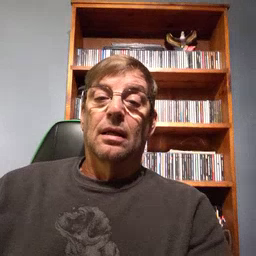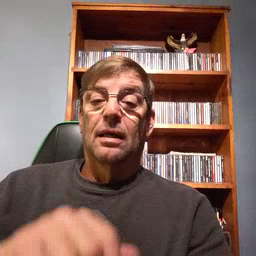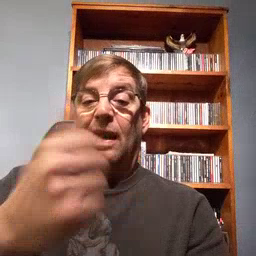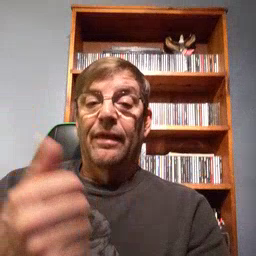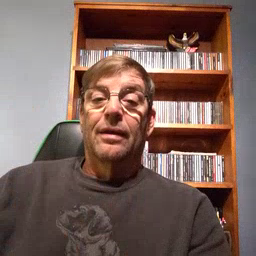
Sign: another